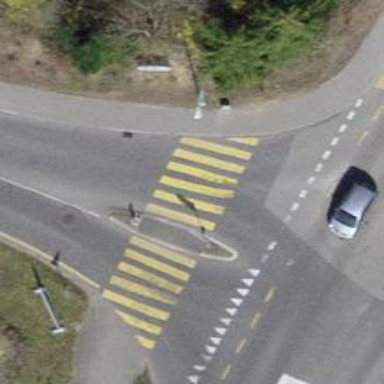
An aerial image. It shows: Crossing with island in the road.